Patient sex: F
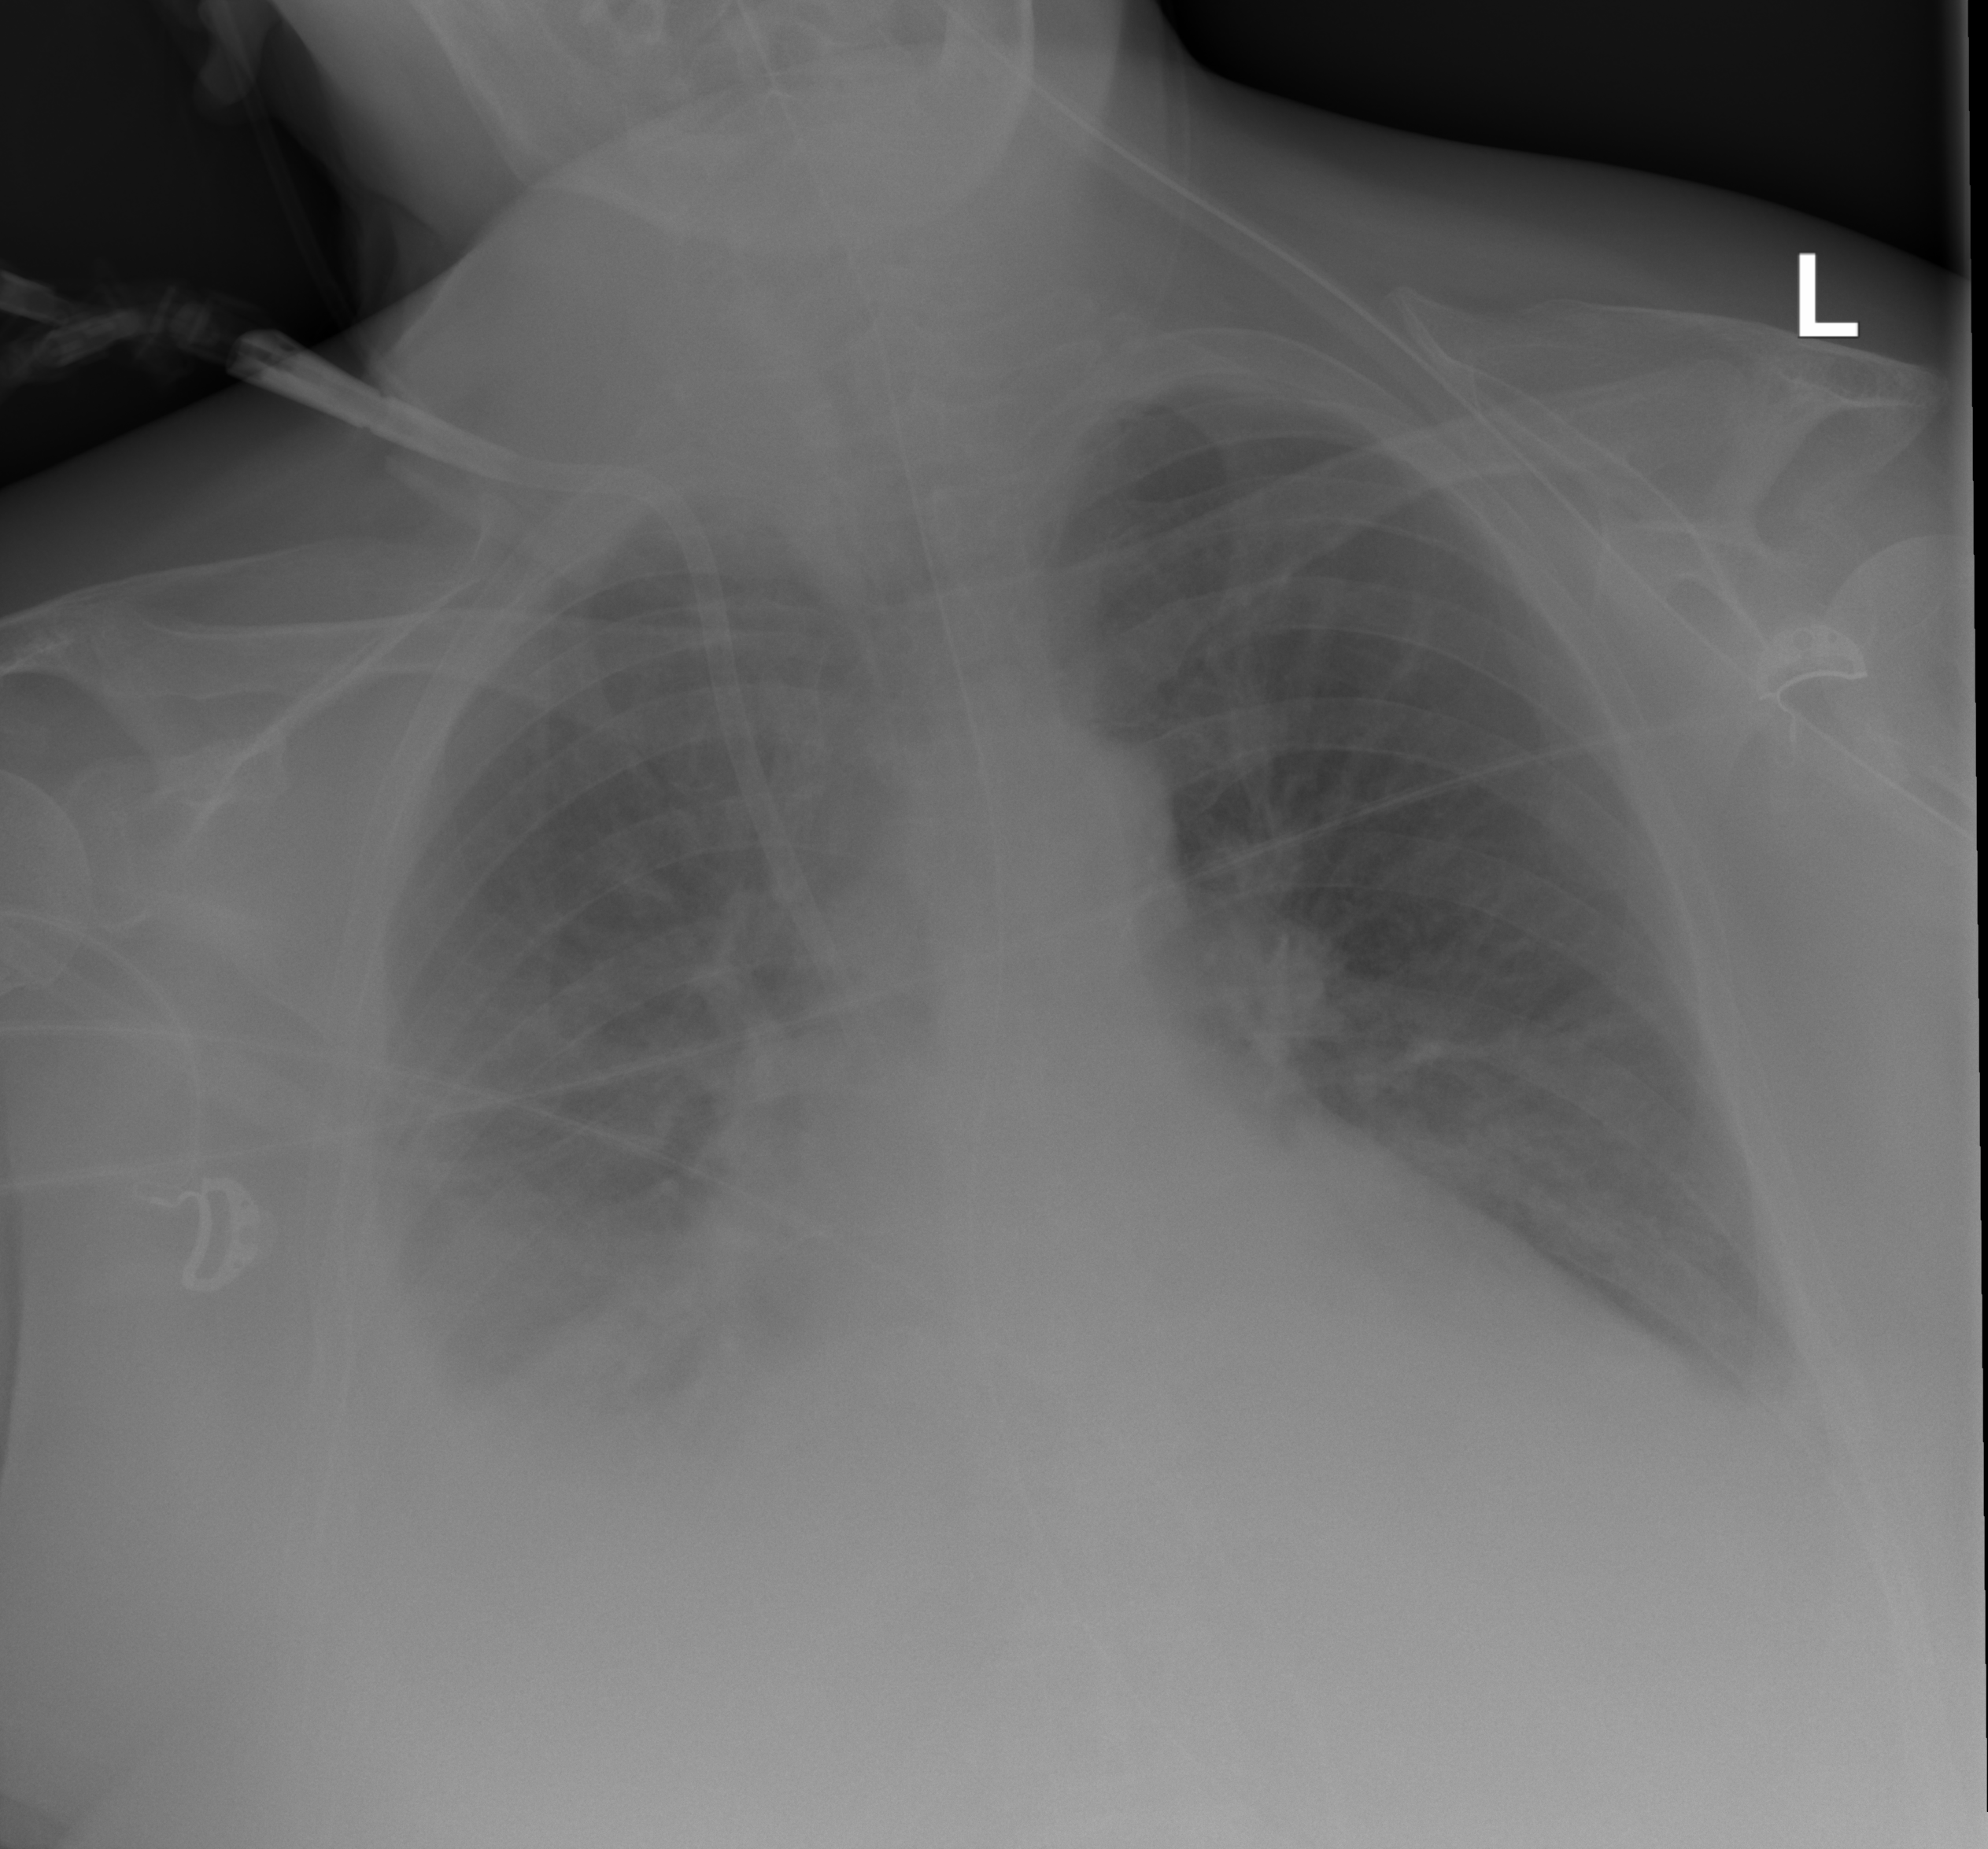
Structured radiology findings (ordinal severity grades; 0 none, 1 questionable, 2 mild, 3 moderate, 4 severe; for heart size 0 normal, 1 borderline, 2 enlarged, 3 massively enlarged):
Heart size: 2
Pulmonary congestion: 0
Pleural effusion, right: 3
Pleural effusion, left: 2
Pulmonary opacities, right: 2
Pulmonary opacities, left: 1
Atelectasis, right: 2
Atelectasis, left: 2